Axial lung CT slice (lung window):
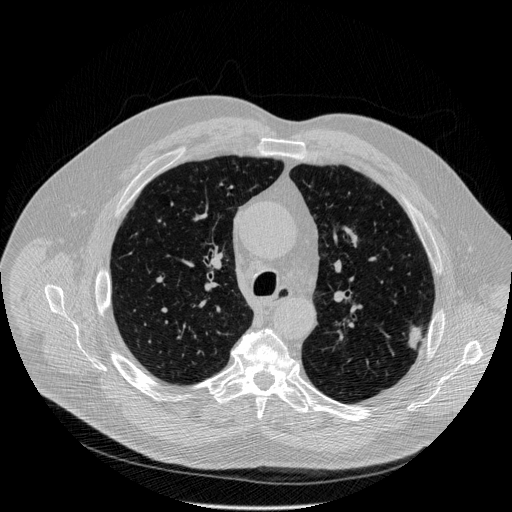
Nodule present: yes
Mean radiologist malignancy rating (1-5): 4